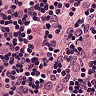
Metastatic tissue present: no